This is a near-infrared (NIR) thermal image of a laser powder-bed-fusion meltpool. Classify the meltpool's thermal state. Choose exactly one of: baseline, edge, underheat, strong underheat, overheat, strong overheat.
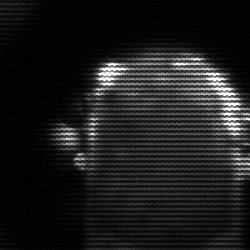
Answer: baseline